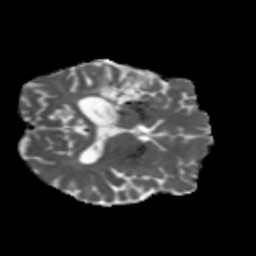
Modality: MD
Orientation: axial
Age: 49
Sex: male
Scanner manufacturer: siemens
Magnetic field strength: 3 T
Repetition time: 5.47 s
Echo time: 0.0854 s